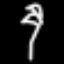
Label: palm tree